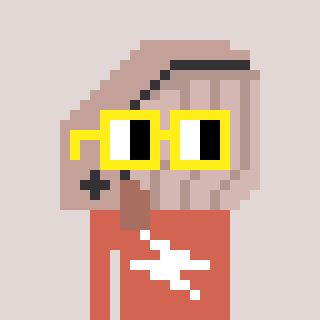
a pixel art character with square yellow glasses, a whale-shaped head and a peachy-colored body on a warm background